Question: I am trying to copy two images into one big image, but unfortunately i am unable to insert just 1 image with following attempt:
'''
void showTwoImages(Mat imageOne, Mat imageTwo, string title) {
int totalCol = imageOne.cols+imageTwo.cols;
int totalRow = imageOne.rows;
Mat totalImage(Size(totalCol, totalRow), 8, 3);
imageOne.copyTo(totalImage(Rect(0,0,imageOne.cols, imageOne.rows)));
viewImage(totalImage, title);
}
'''
My error:

Unfortunately i do not get an specific error from within XCode, but reference to the assembler code, so i am unable to determine the error occured.
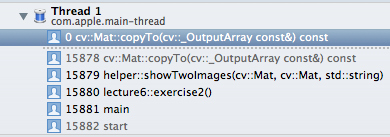
Answer: Change
'''
Mat totalImage(Size(totalCol, totalRow), 8, 3);
'''
to
'''
Mat totalImage(Size(totalCol, totalRow), imageOne.type());
'''